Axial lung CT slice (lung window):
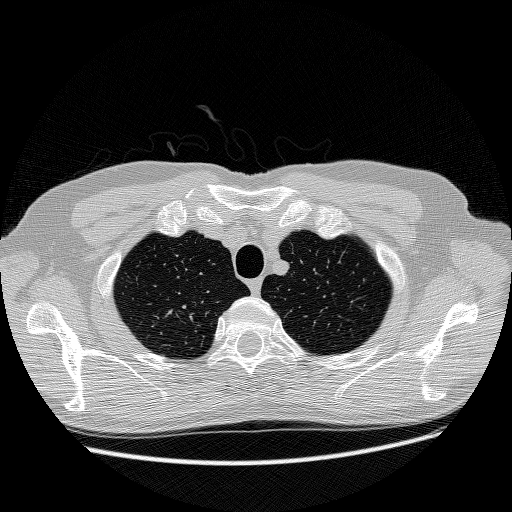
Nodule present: no